Question: I have a Div that holds a RadioButtonList with 2 values and a required field validator.

As you can see the validator wraps to the next line (Circled). I am trying to get it to display next to the RadioButtonList (where the red dot is). No matter what I do it remains on the next line.
I have made the cell wider with no effect. I have set Display to Dynamic, no effect. With all the other controls on the form (textboxes & Drop downs) the validator displays correctly but this one wont. It is the same in Design mode as it is when I run the app.
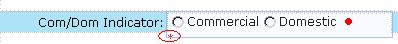
Answer: On the RadioButtonList I set RepeatDirection to Flow. Its fixed the problem.